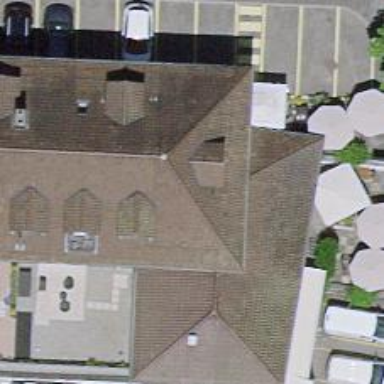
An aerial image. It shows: Restaurant.